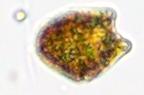
Label: Akashiwo